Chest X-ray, AP view. Patient: 57 years old, sex F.
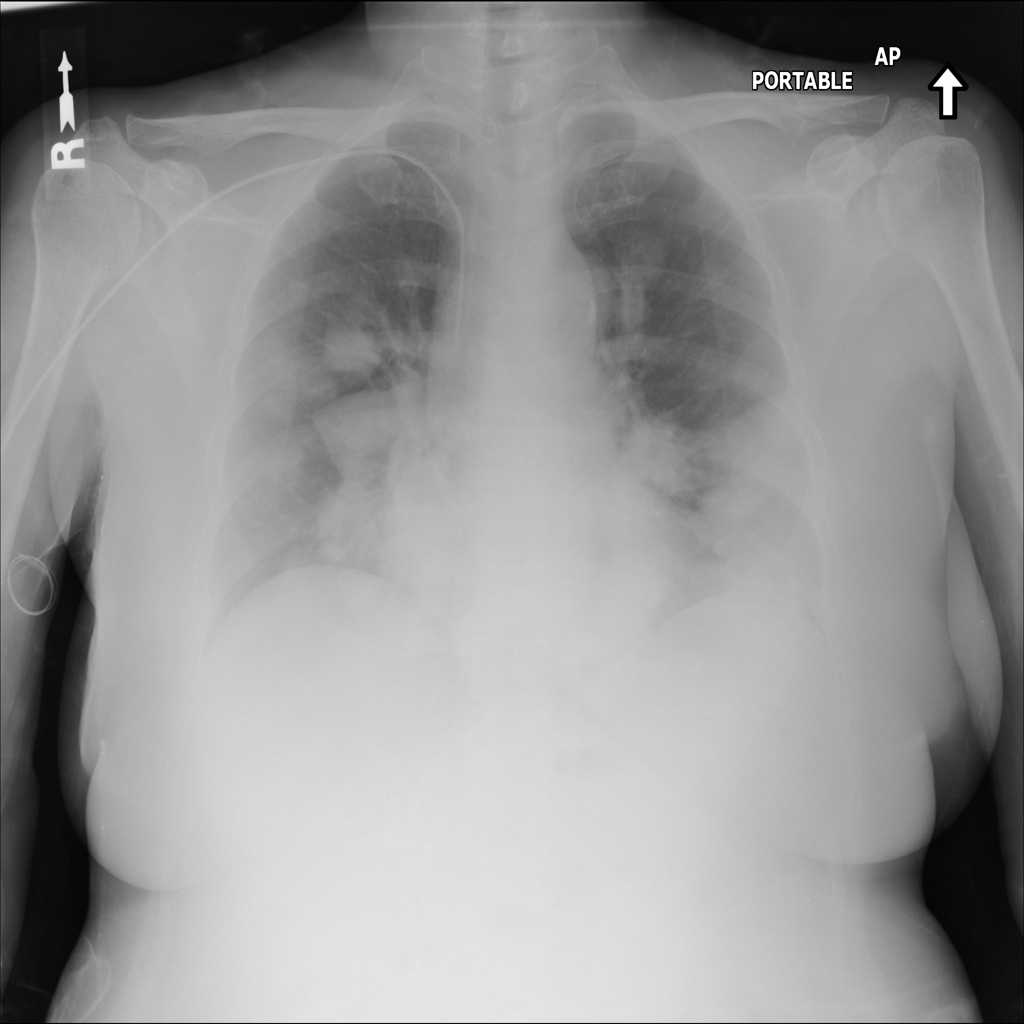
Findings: Mass